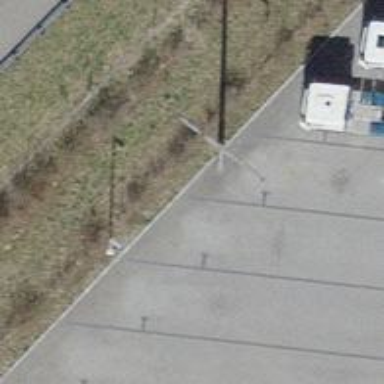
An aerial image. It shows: Concrete power pole.